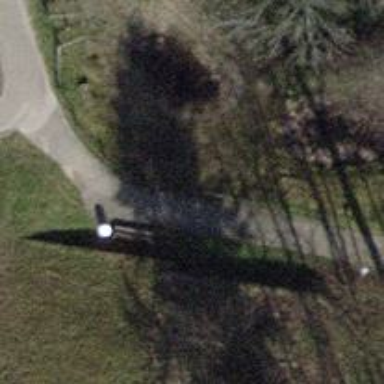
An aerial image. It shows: Brown bench in the vicinity.